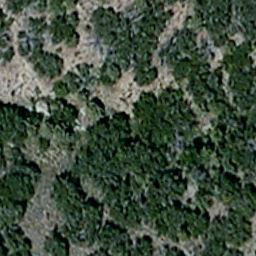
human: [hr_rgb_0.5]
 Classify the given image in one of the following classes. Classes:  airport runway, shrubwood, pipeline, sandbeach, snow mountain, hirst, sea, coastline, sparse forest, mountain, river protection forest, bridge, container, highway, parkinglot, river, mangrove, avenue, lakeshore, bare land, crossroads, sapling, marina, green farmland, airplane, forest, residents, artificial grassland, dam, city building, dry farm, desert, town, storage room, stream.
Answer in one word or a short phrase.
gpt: sparse forest